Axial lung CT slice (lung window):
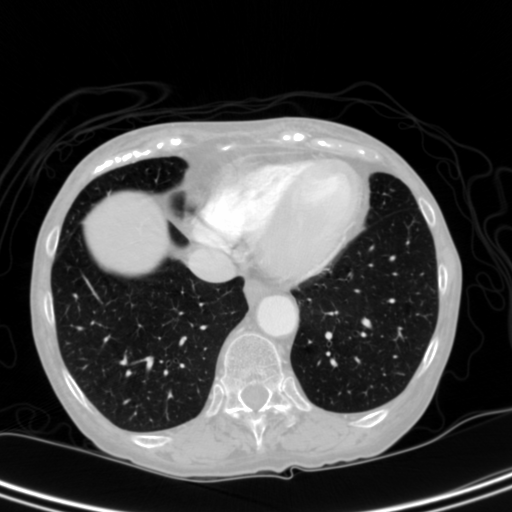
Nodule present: no